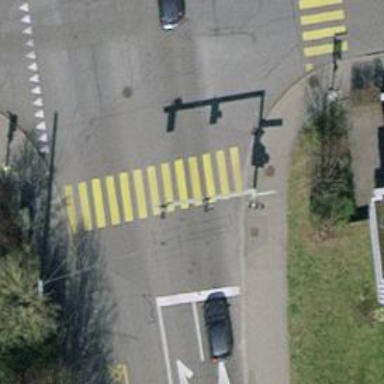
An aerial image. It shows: Road crossing with traffic signals.